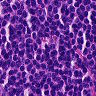
Metastatic tissue present: no